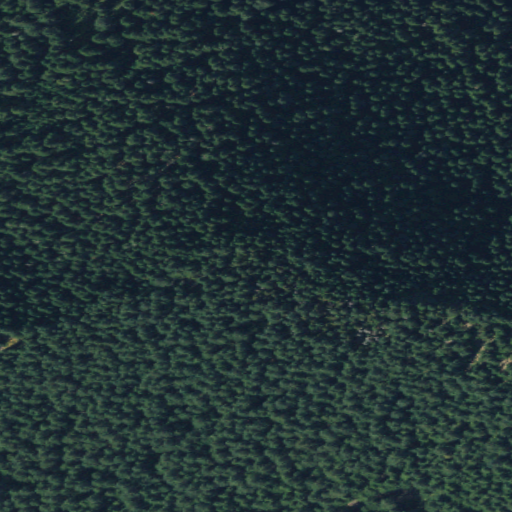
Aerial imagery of mountain in Washington named Tumwater Mountain containing only evergreen forest